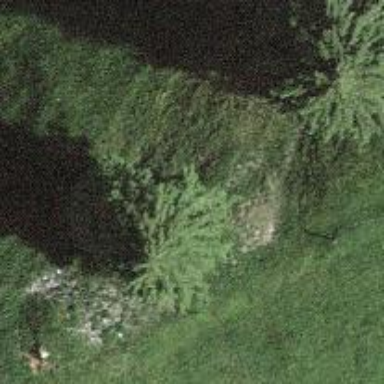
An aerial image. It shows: Single tag "natural: tree."